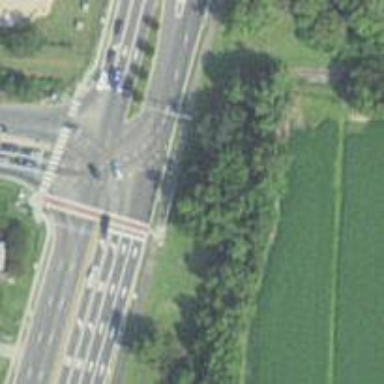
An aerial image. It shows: Marked crossing on the road.